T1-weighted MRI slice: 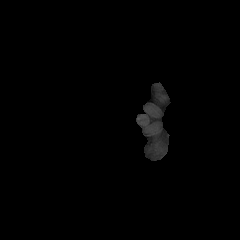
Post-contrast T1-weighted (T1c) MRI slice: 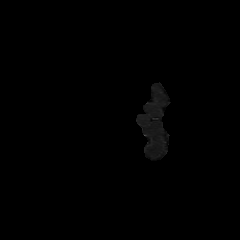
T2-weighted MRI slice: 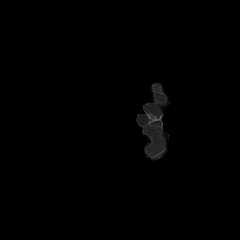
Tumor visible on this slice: no